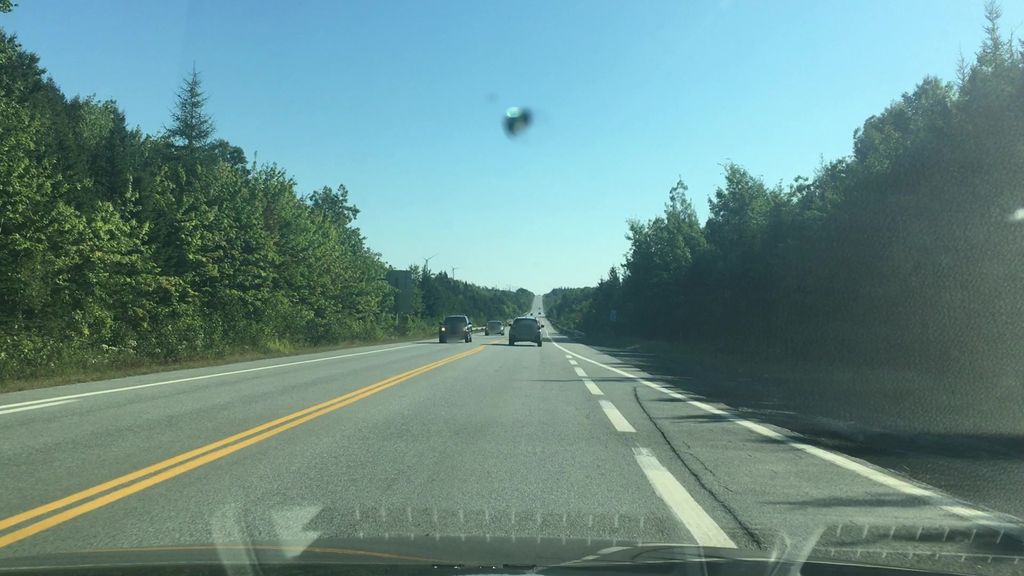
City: halifax